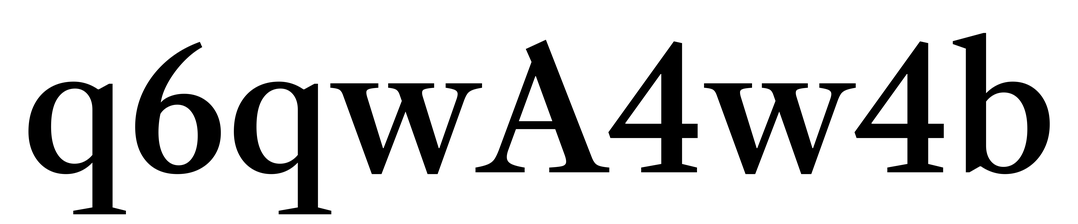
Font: LibreCaslonText_Medium